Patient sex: M
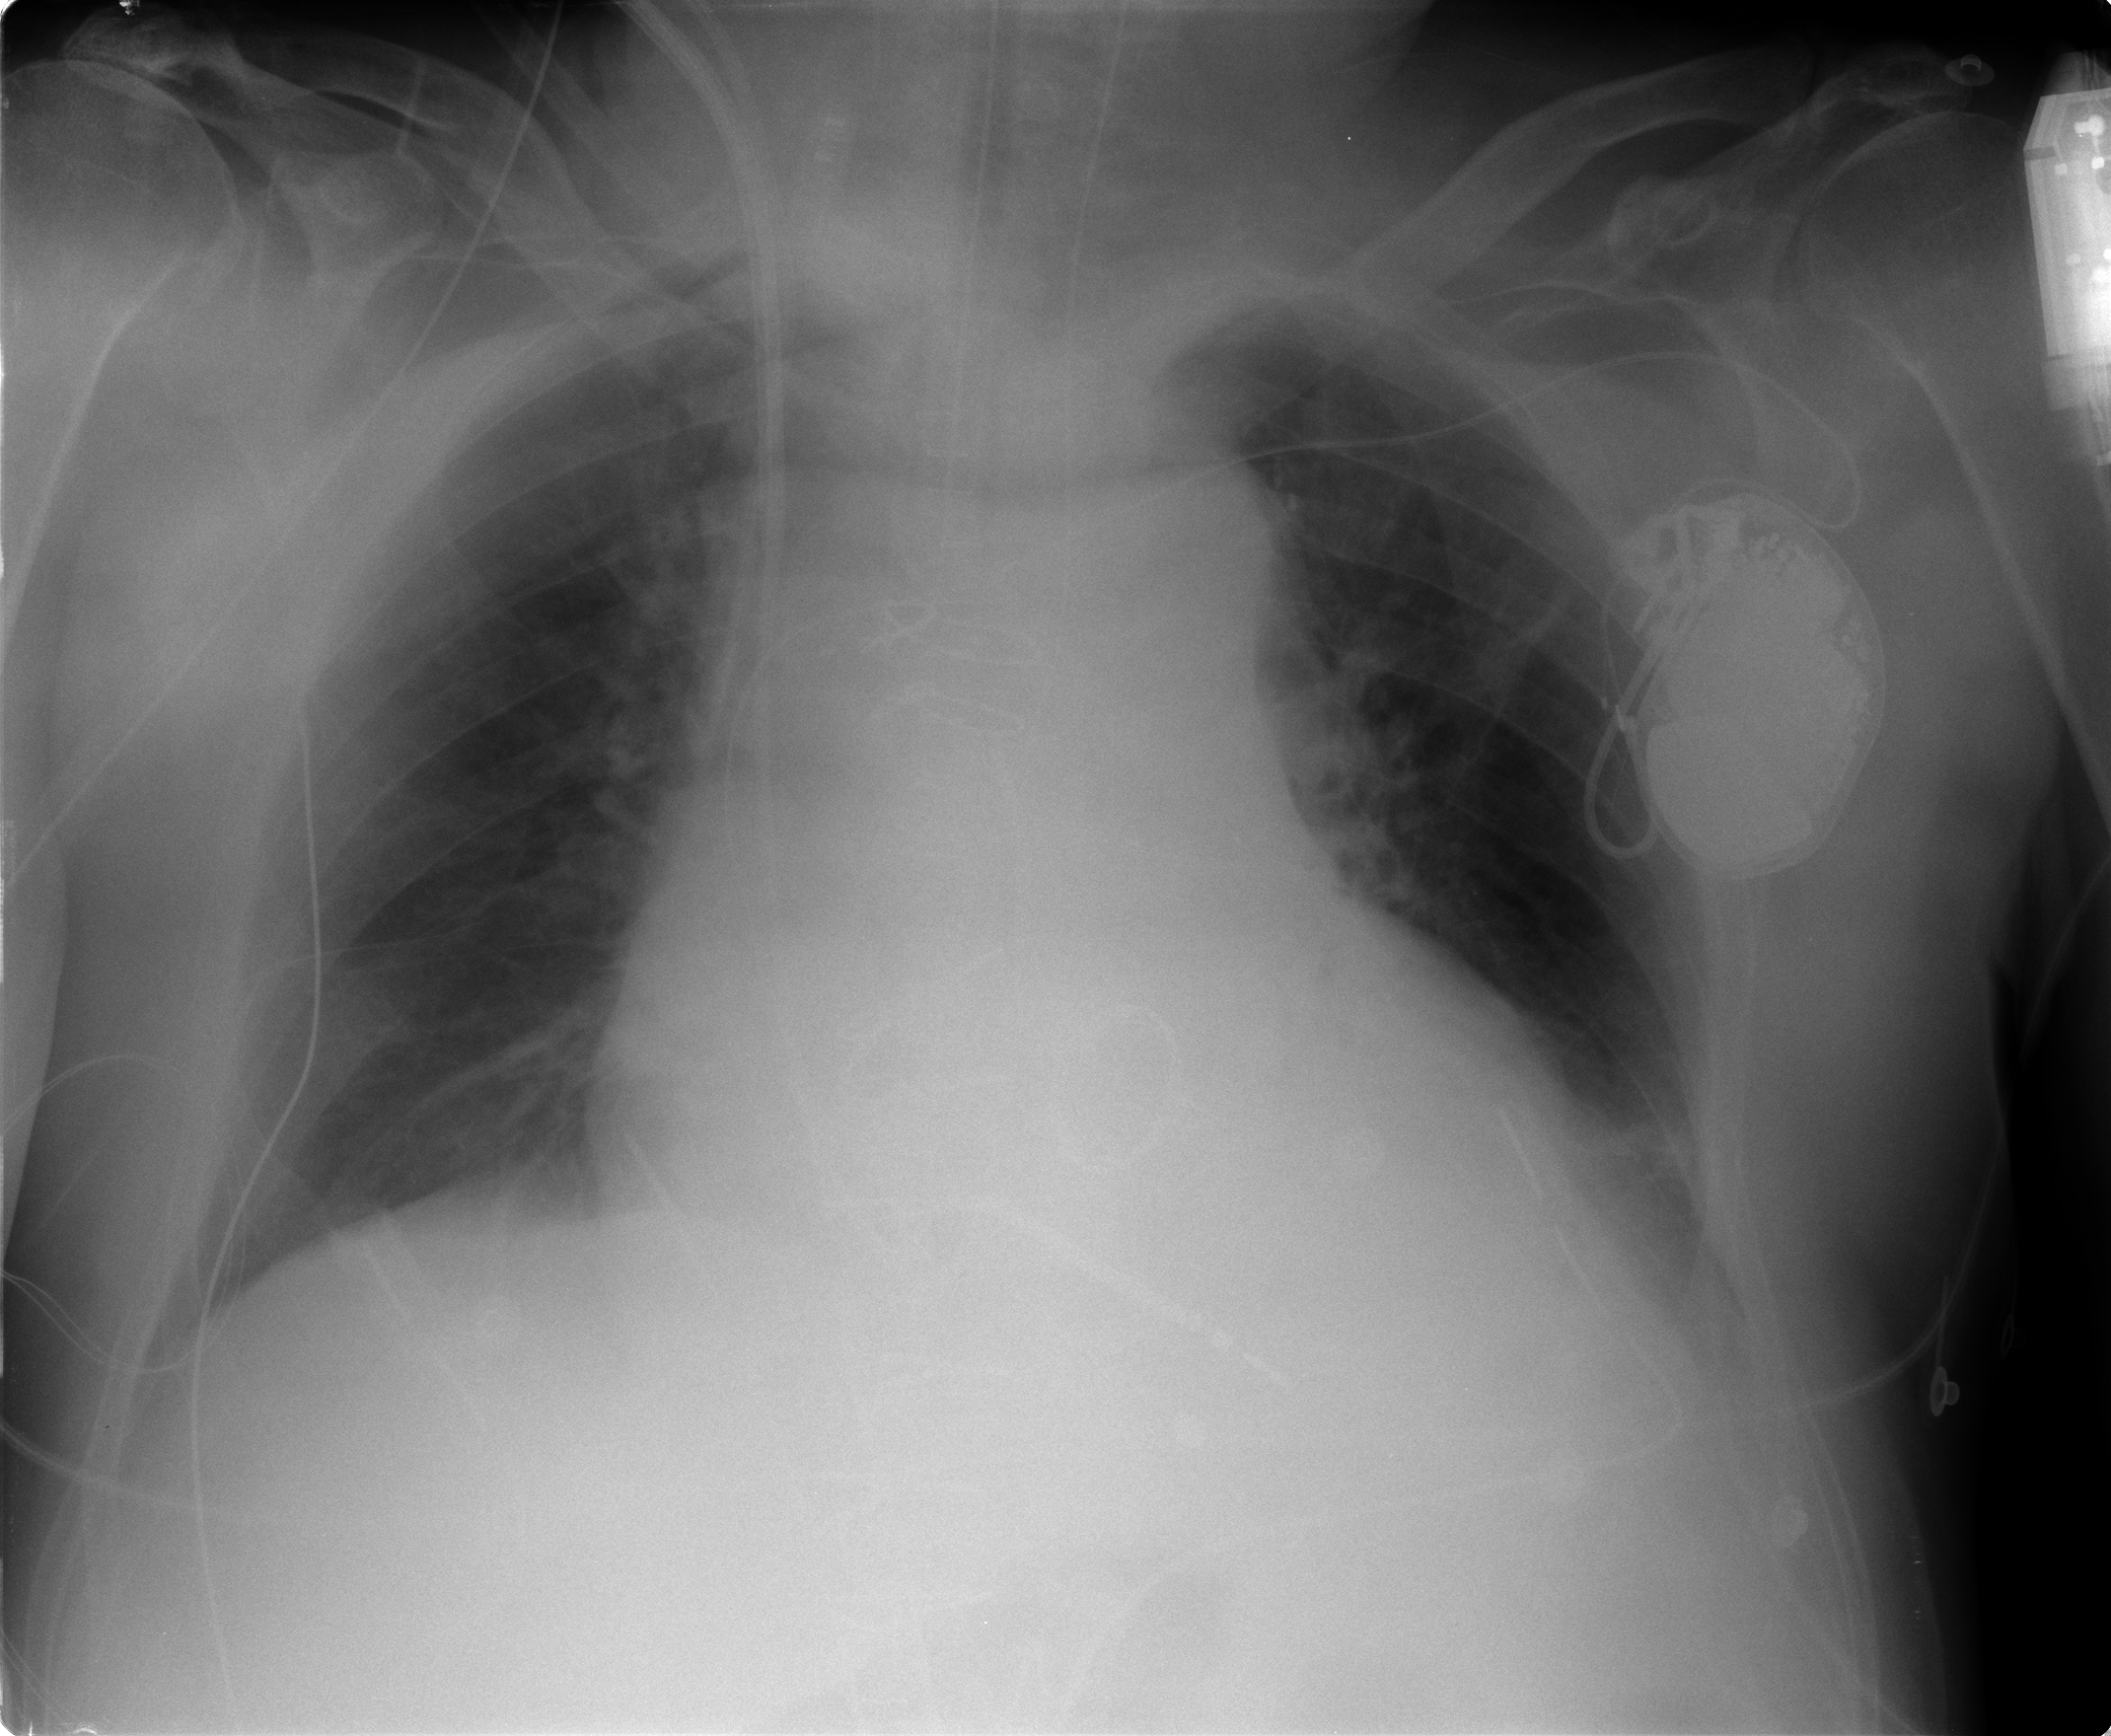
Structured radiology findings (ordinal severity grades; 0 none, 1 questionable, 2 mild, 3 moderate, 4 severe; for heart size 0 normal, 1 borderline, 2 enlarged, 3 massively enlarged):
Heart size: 2
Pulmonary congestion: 0
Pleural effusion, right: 0
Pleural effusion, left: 1
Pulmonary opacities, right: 0
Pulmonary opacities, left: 0
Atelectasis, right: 0
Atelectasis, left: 2